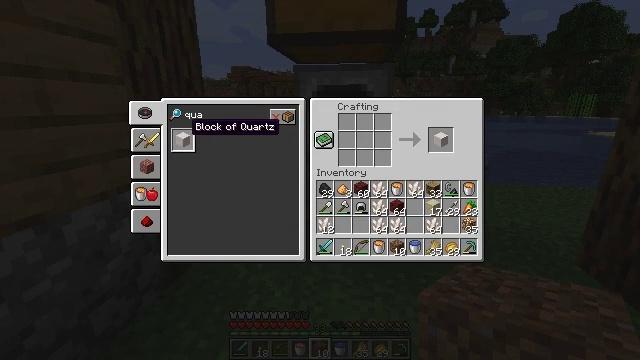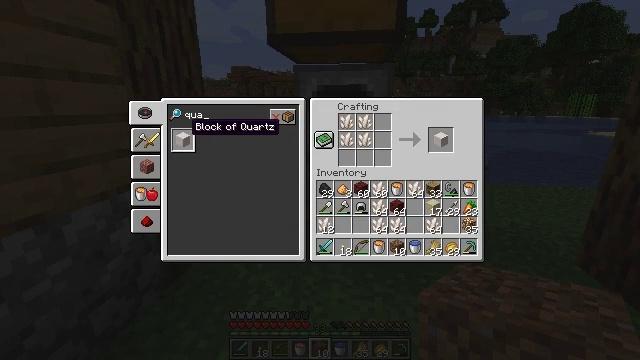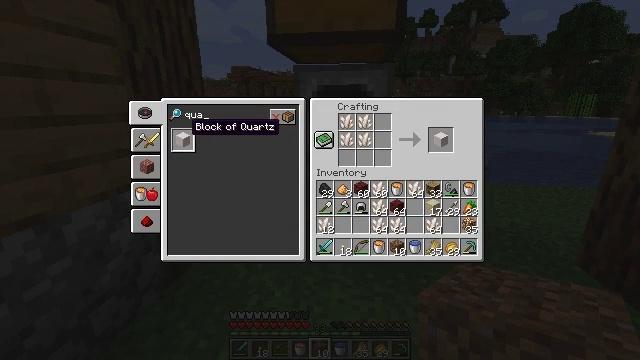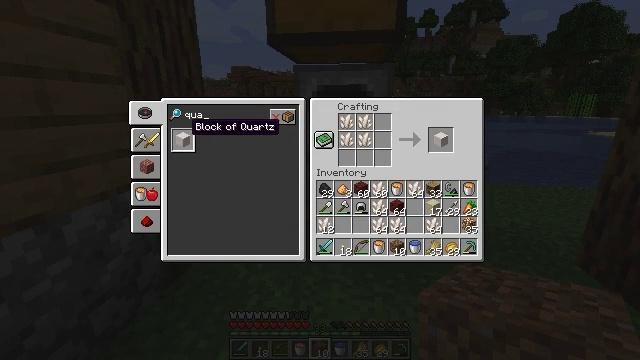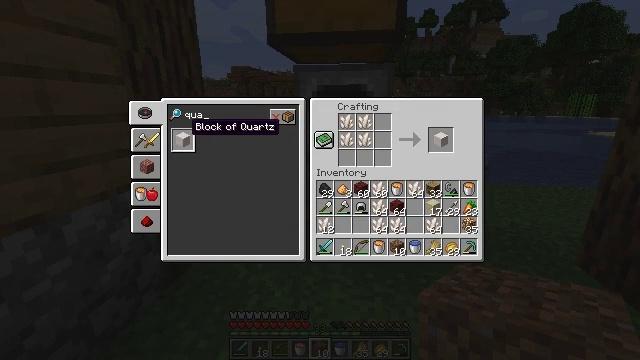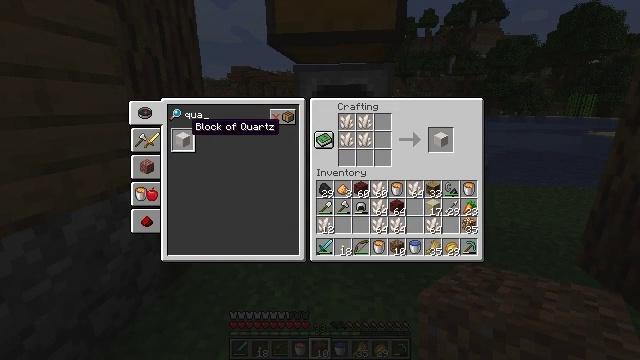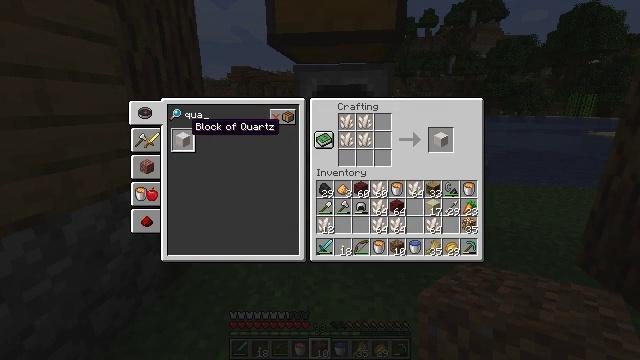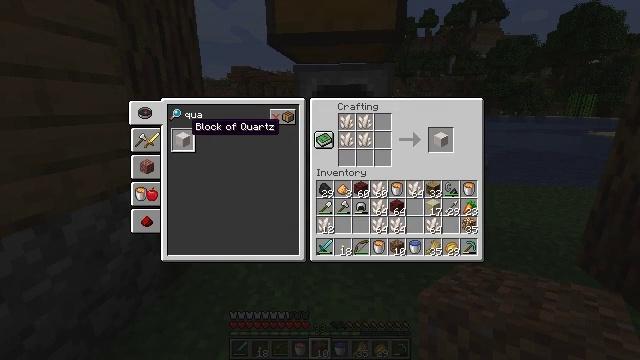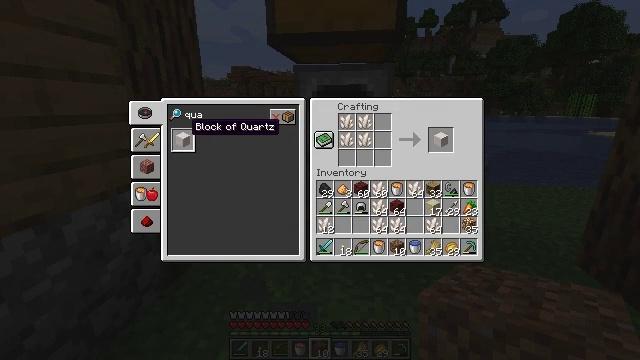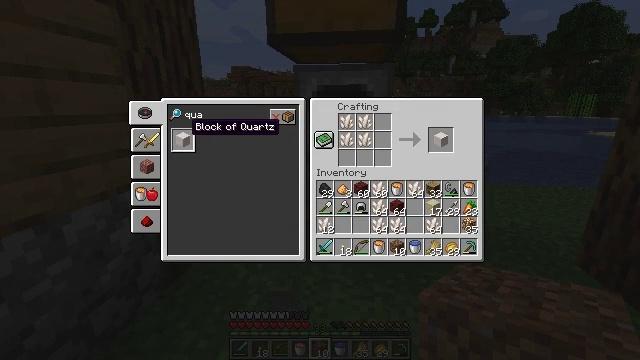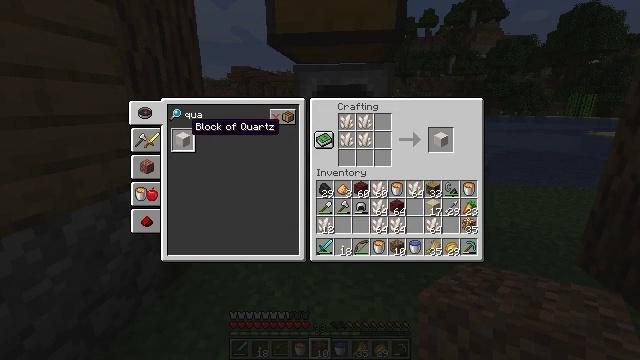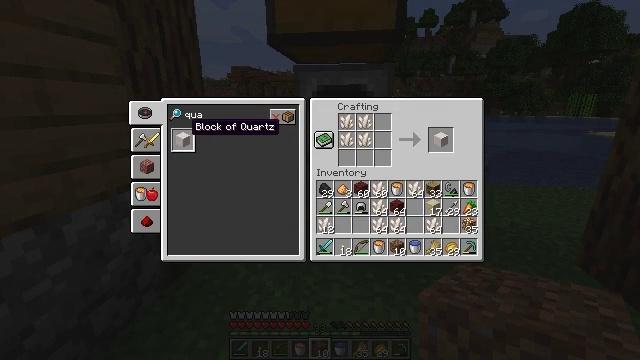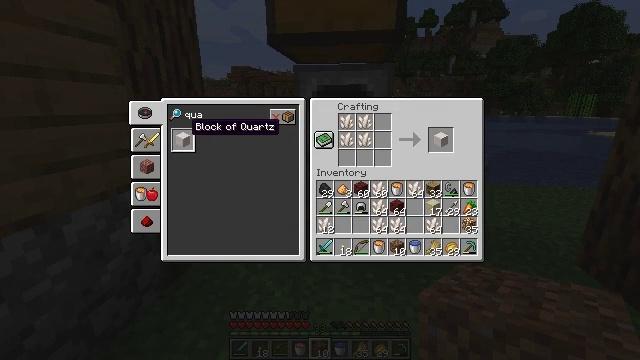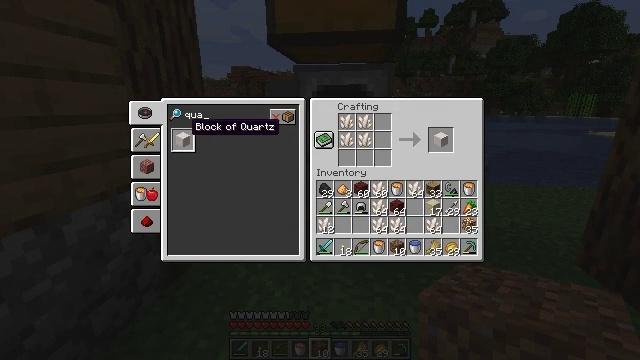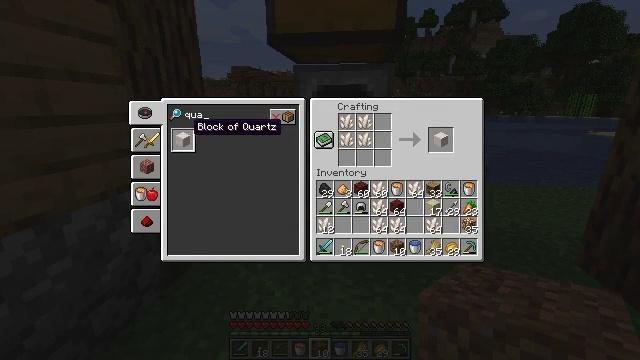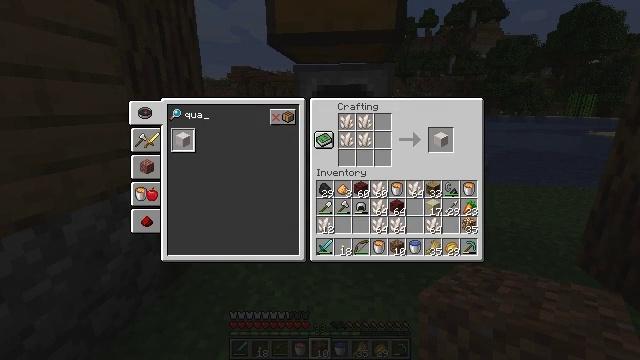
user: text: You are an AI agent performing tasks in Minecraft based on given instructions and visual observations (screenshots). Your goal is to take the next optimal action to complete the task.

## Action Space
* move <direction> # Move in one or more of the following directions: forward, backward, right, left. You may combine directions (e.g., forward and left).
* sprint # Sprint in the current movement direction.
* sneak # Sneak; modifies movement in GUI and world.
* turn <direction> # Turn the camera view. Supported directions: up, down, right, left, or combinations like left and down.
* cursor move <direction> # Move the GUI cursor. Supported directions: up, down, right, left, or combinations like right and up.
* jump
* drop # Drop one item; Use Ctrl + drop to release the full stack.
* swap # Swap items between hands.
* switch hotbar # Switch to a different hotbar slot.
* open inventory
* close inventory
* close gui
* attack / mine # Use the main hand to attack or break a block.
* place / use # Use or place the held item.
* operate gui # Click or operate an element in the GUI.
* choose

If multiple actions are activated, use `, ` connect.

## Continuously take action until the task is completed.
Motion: motion action
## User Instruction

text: Make a quartz block by combining nether quartz.
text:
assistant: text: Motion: no_op
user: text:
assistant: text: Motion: no_op
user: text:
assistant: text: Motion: no_op
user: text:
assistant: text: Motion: no_op
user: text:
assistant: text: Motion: no_op
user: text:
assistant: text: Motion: no_op
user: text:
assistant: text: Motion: no_op
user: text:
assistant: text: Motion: no_op
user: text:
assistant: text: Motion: no_op
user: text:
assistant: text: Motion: no_op
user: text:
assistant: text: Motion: no_op
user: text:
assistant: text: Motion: no_op
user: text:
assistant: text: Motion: no_op
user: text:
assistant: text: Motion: no_op
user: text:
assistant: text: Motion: cursor move right
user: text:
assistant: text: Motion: cursor move right and down
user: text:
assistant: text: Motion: cursor move right and down
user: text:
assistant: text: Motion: cursor move right and down
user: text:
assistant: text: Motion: cursor move right and down
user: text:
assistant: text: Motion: no_op
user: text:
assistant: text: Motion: no_op
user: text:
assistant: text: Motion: cursor move right
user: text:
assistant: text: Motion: cursor move right
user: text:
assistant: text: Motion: no_op
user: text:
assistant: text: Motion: no_op
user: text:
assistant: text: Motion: no_op
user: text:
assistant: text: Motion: no_op
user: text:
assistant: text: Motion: no_op
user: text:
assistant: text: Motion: no_op
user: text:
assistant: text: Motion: no_op